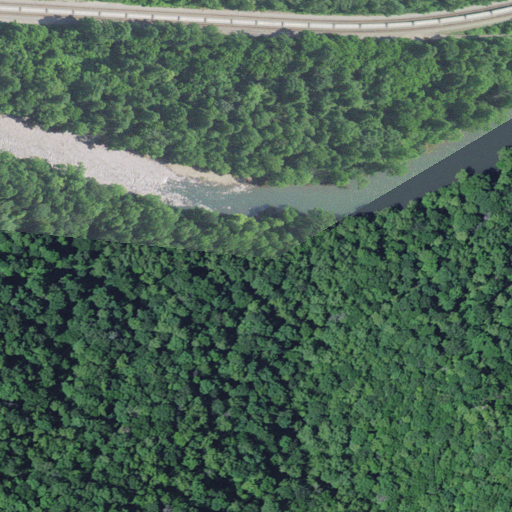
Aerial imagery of valley in Kentucky named Monk Hollow containing deciduous forest, evergreen forest, open water, grassland, and mixed forest